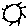
Label: sun